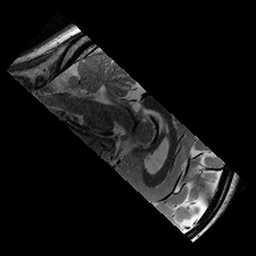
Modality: T2w
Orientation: sagittal
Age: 10
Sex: female
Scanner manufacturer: siemens
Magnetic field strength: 3 T
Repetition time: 9.23 s
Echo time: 0.067 s